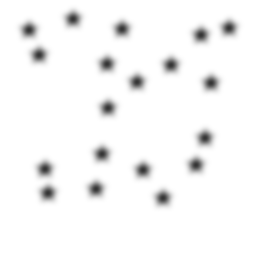
Squares: 0
Triangles: 0
Stars: 19
Total shapes: 19